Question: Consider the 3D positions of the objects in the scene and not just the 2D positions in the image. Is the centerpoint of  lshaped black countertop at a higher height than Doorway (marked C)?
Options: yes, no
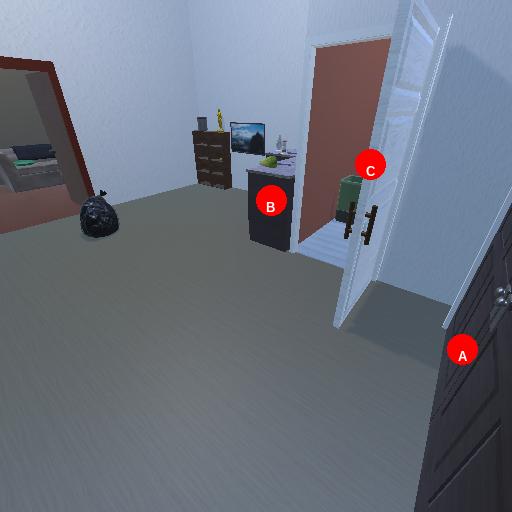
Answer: yes